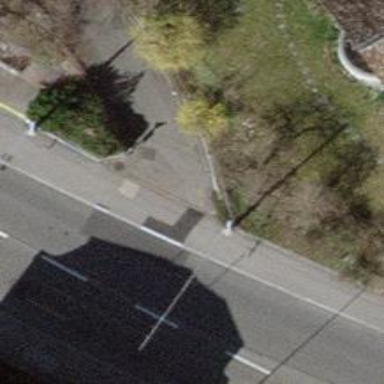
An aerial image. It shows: Unmarked crossing with traffic calming table on the road.